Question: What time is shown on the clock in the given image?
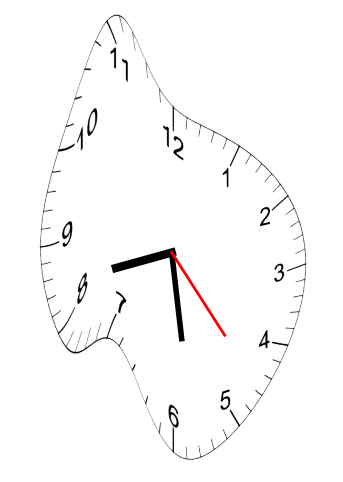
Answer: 08:28:23